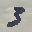
Label: 3